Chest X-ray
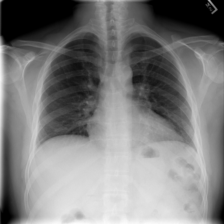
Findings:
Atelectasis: negative
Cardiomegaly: negative
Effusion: negative
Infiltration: negative
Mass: negative
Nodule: negative
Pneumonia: negative
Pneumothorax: negative
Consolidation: negative
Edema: negative
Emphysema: negative
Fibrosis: negative
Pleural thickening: negative
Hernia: negative